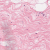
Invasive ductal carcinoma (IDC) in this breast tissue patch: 0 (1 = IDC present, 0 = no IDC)